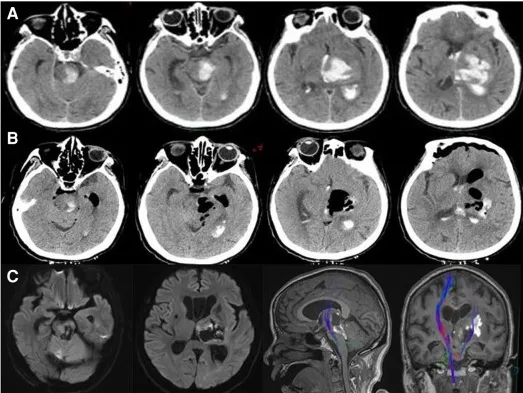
Case of a thalamic hemorrhage with extension to the brainstem. (A) An initial CT scan performed in the emergency room showed thalamic hemorrhage with extension to the brainstem and displayed a hematoma from the midbrain to the thalamus.
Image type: radiology (ct)